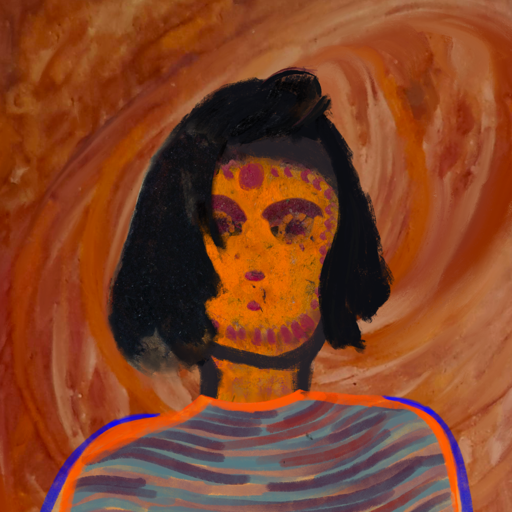
Background: Pious_Lady, Head And Neck Front: Doll, Face Front: Doll, Bust: Experience, Hair Front: Mosgoul, Head Accessory: Blank, Second Necklace: Blank, Necklace: Blank, Baby: Blank